Interaction volume radius: 10 \u00c5
Interaction volume height: 20 \u00c5
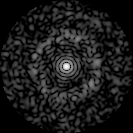
Disorder parameter: 0.8335